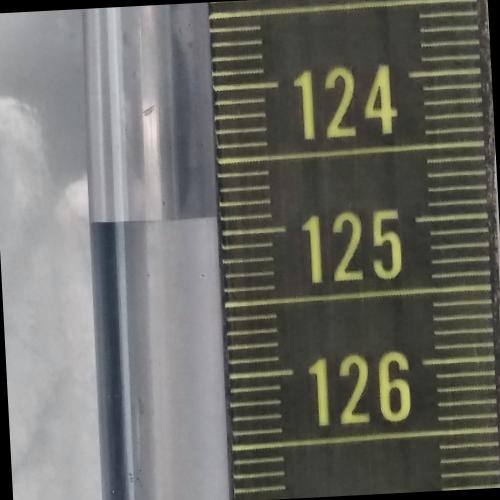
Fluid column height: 124.9 cm